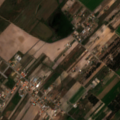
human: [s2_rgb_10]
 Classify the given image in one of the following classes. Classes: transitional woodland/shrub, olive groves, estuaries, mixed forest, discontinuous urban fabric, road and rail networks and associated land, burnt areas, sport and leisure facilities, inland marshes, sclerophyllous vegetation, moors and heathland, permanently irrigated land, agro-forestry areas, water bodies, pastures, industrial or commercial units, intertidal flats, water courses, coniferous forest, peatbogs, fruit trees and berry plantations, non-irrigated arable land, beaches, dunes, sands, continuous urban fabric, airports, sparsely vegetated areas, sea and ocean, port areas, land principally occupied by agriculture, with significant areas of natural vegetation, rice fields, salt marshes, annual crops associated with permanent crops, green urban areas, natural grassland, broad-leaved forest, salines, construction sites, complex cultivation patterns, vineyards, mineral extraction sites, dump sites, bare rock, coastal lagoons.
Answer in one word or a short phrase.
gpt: discontinuous urban fabric, permanently irrigated land, vineyards, complex cultivation patterns